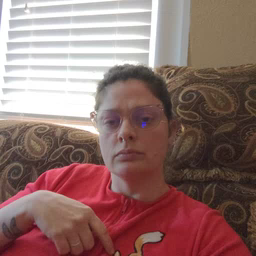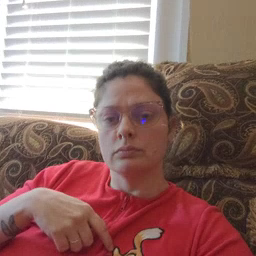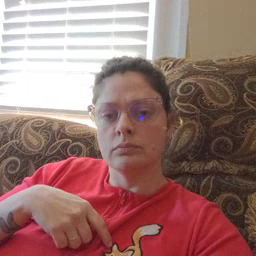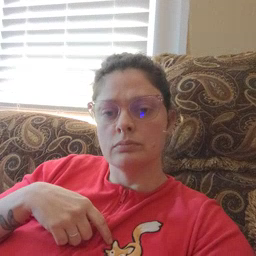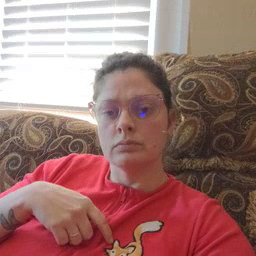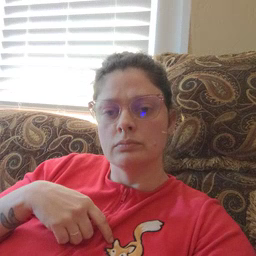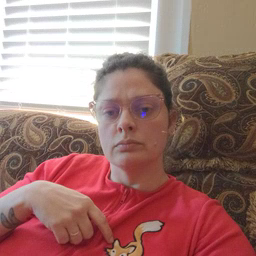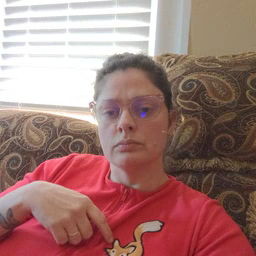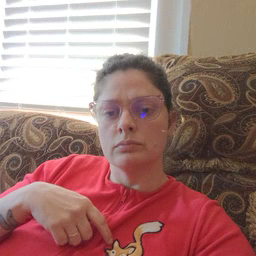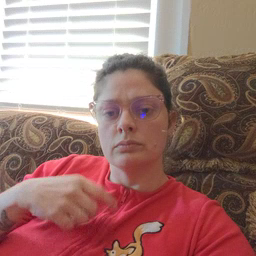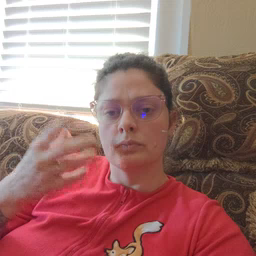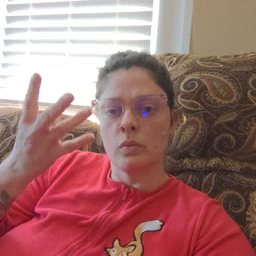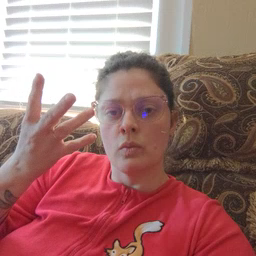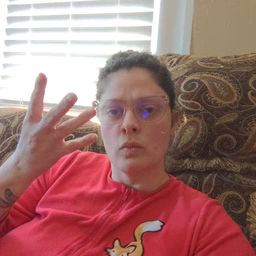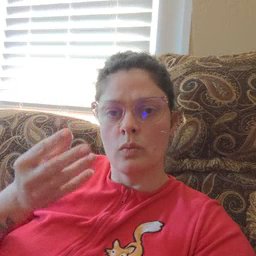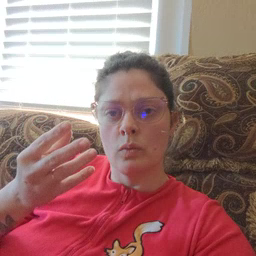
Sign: owie